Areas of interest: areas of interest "Used Car Trading"
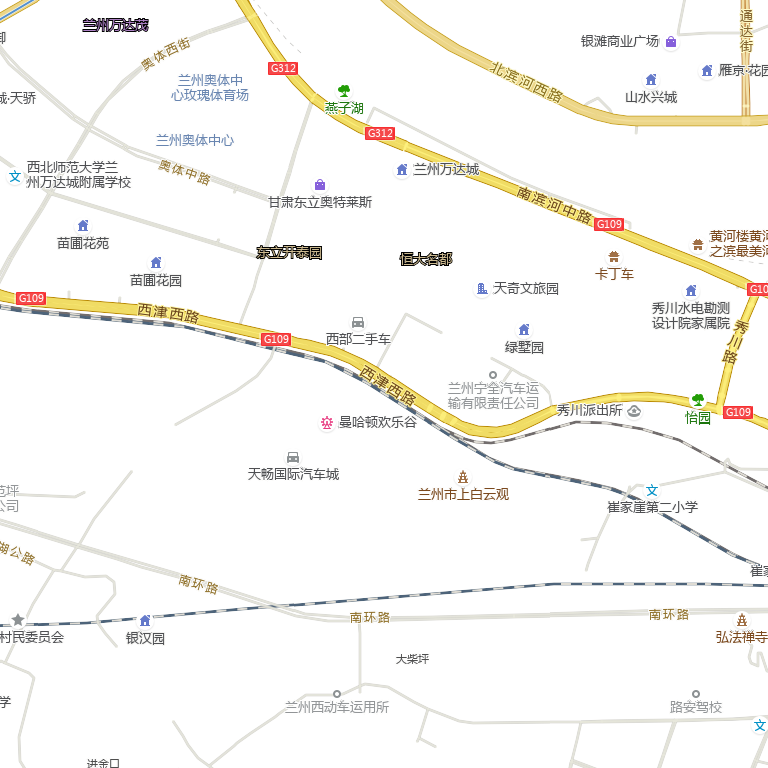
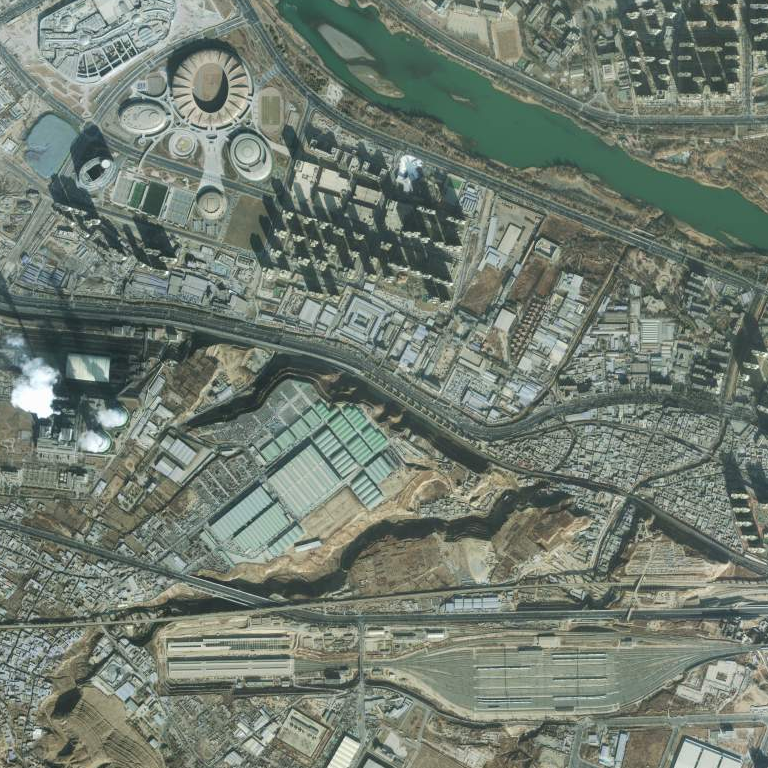